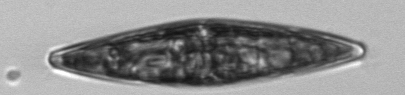
Label: Pleurosigma